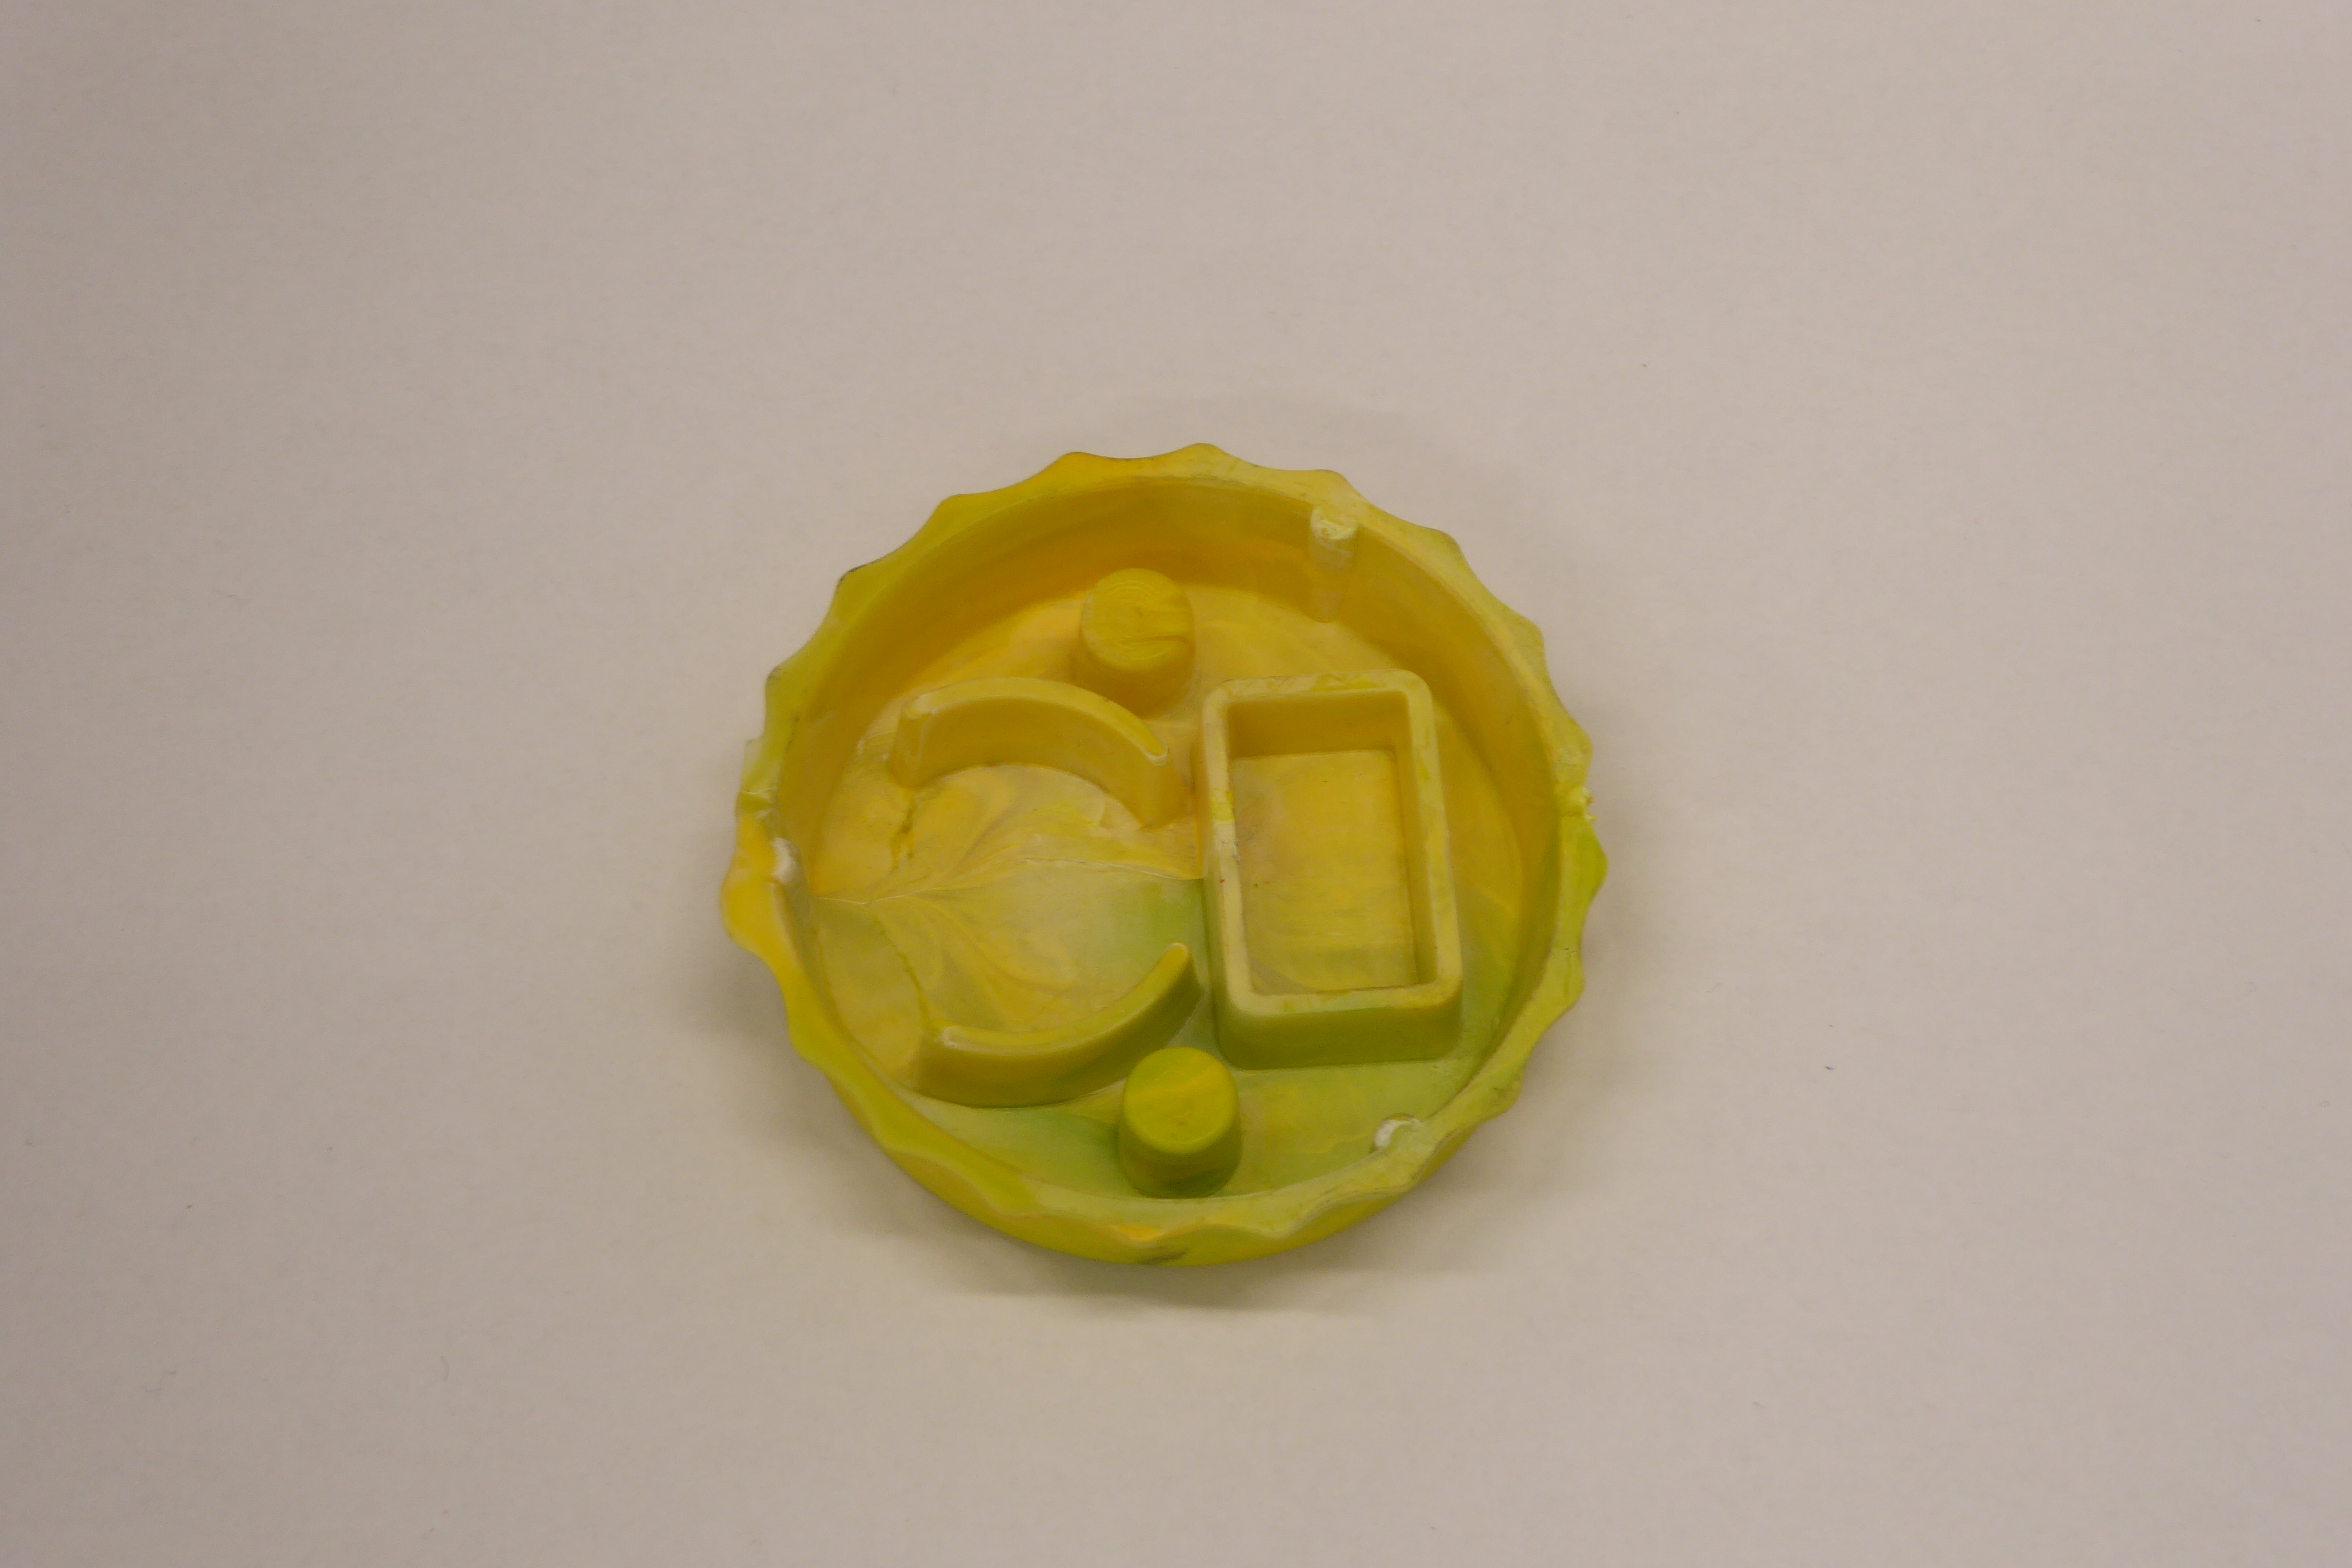
Label: Bottle Opener - Cover